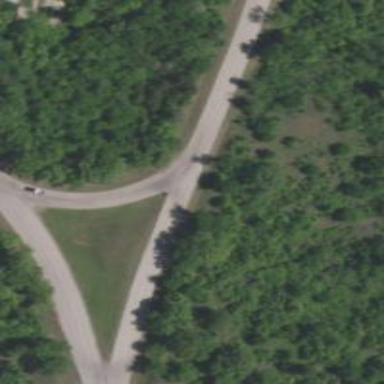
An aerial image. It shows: Asphalt road that is classified as tertiary link.